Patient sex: M
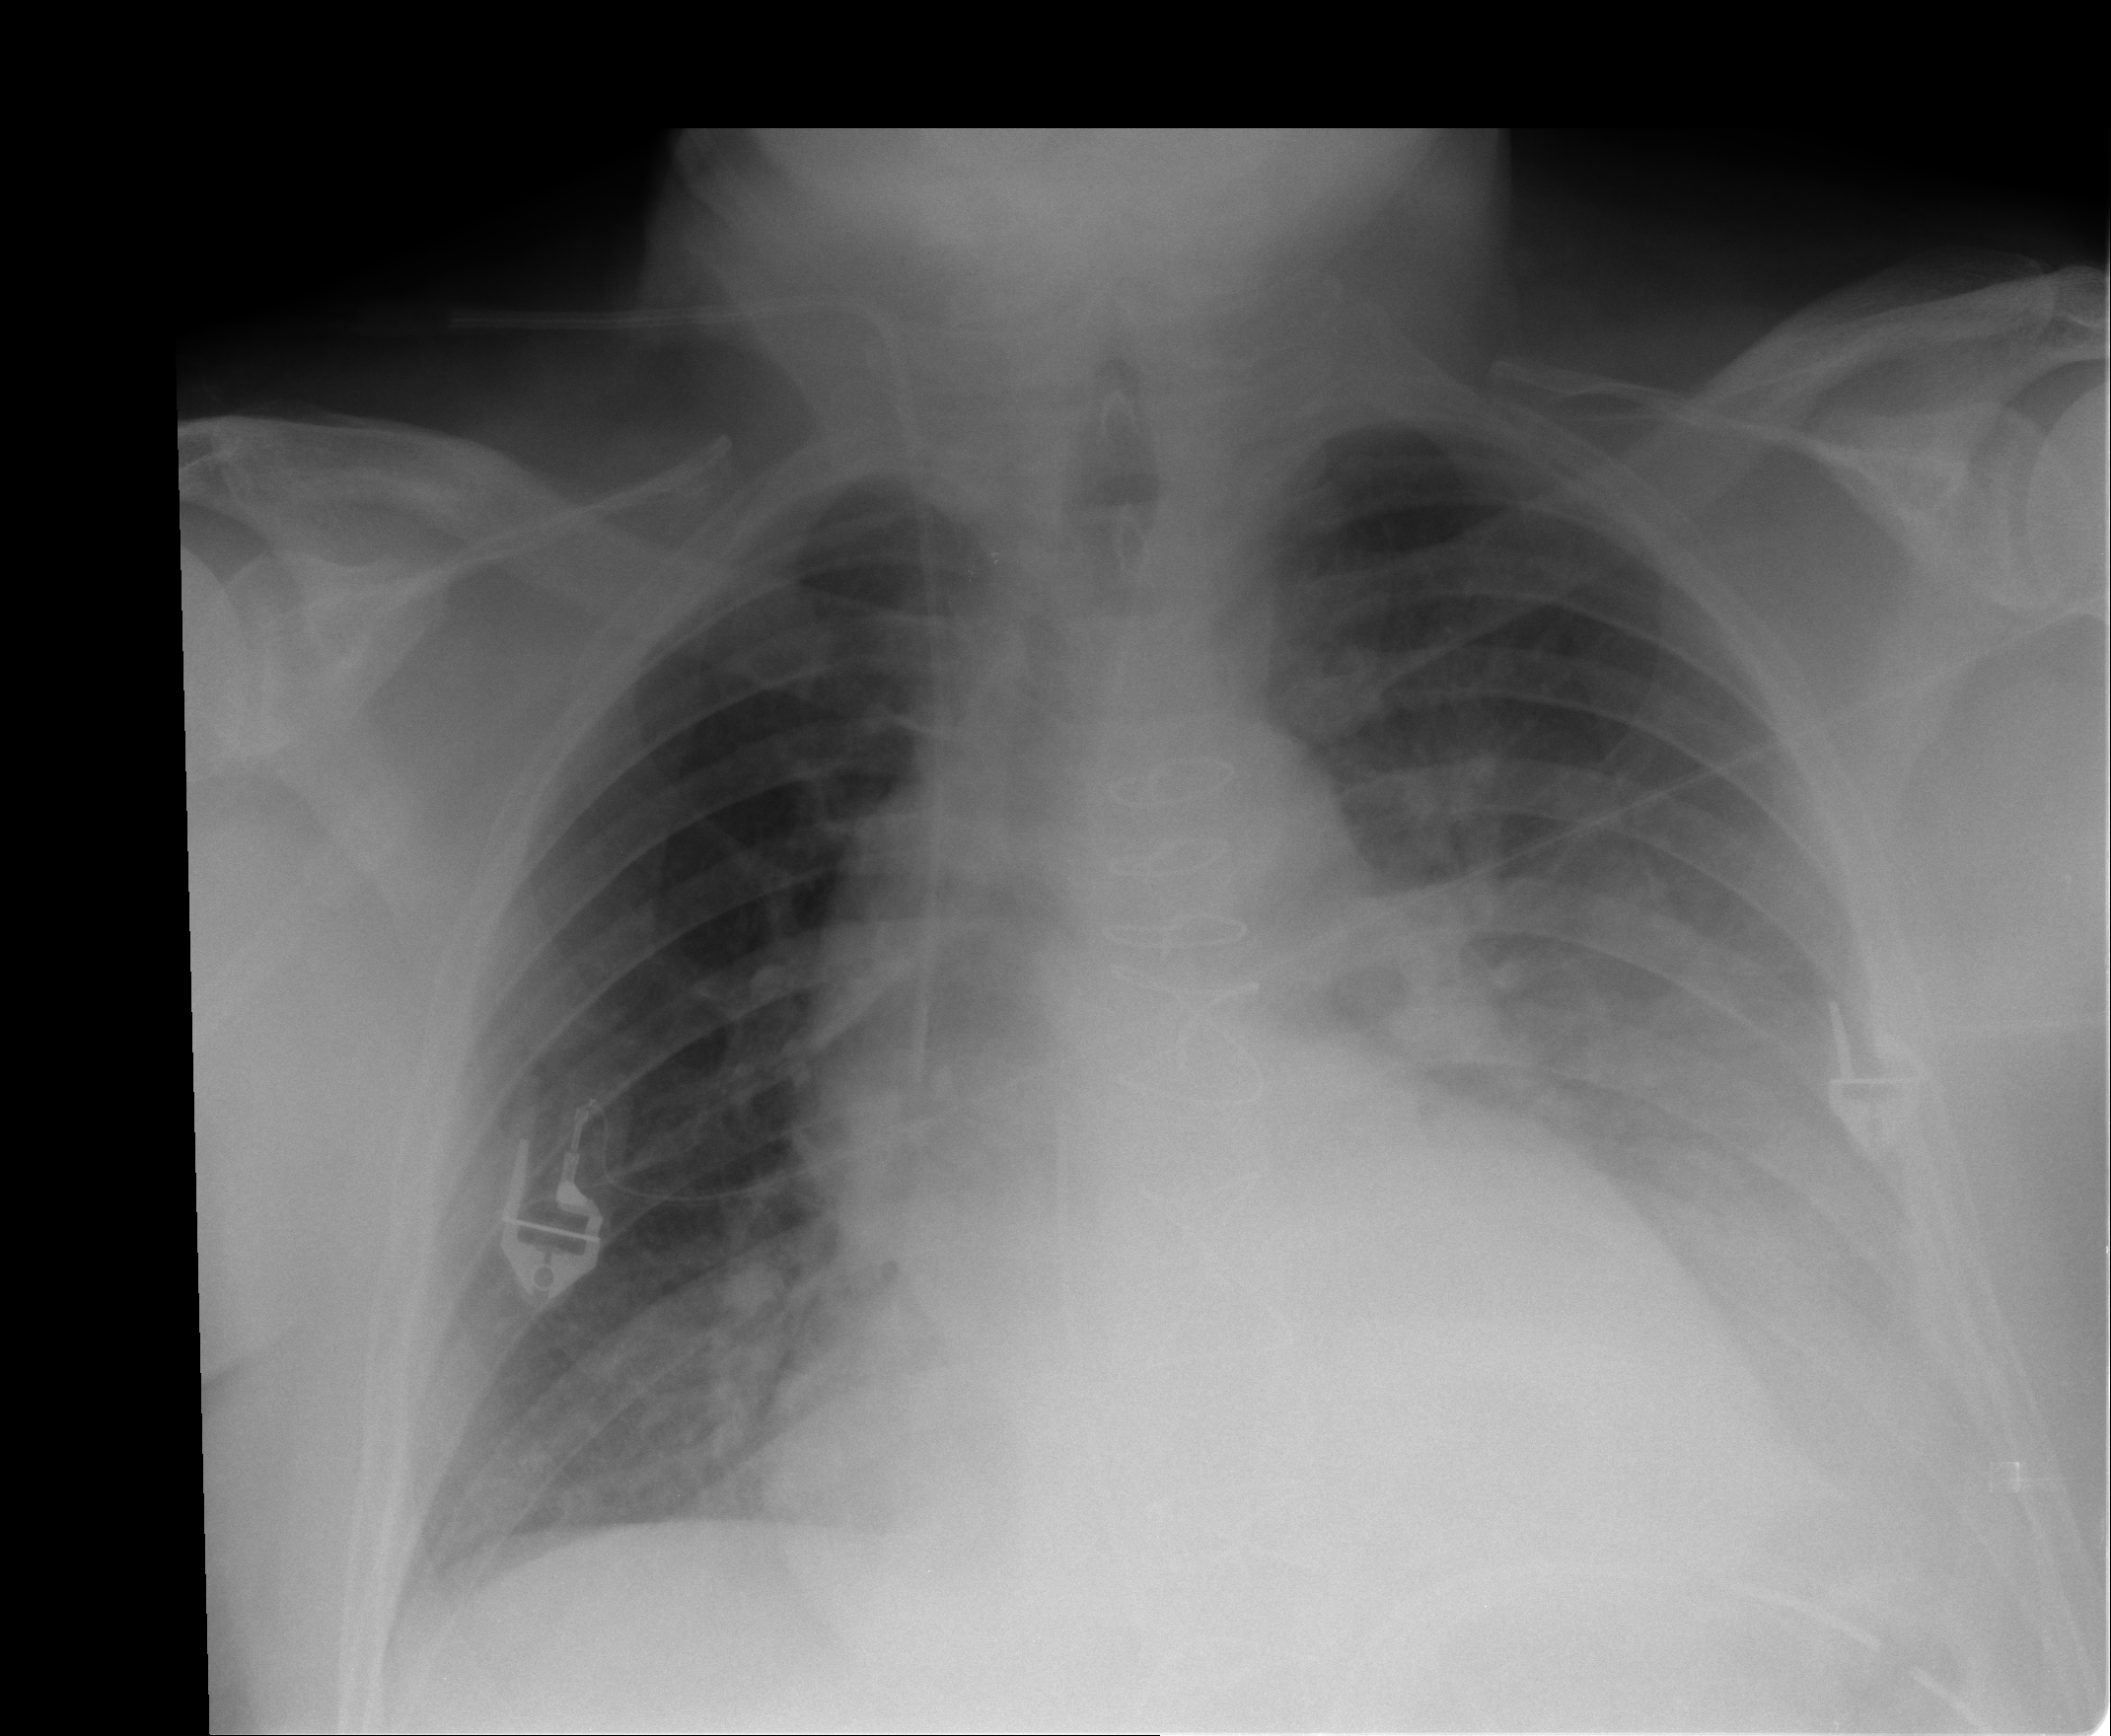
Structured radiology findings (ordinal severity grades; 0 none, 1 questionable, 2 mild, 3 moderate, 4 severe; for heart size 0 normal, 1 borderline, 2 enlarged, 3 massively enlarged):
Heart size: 2
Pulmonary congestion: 2
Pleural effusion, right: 1
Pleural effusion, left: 3
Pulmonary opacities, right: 0
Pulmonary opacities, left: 0
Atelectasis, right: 1
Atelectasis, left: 1